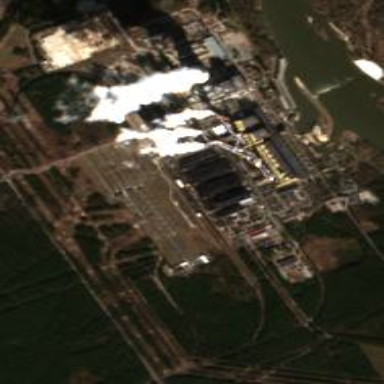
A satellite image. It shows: Industrial area with coal-powered plant.